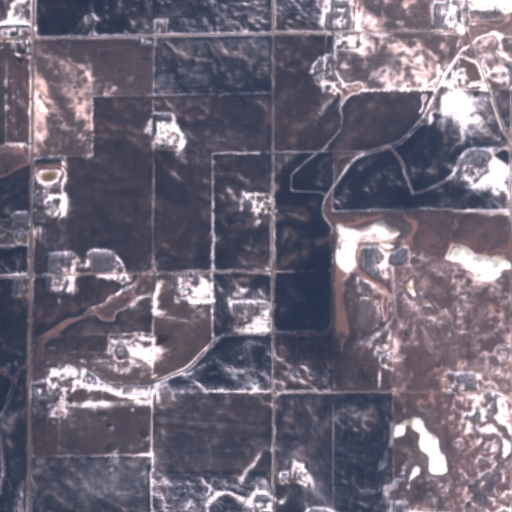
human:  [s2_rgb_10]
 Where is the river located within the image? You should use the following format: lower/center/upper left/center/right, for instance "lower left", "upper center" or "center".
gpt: The river is located in the upper right of the image.
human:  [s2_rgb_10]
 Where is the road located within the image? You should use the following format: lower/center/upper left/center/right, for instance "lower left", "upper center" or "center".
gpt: There is no road in the image.